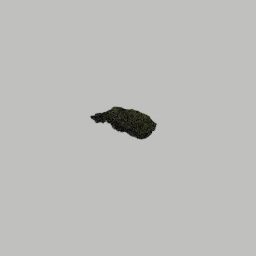
Label: nature